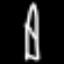
Label: pencil